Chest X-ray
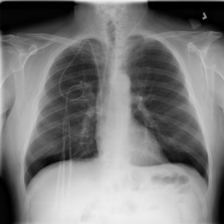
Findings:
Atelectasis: negative
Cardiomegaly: negative
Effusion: negative
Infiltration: negative
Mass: negative
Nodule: negative
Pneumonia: negative
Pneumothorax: negative
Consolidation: negative
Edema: negative
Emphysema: negative
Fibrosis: negative
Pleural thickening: negative
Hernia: negative